Interaction volume radius: 5 \u00c5
Interaction volume height: 10 \u00c5
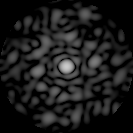
Disorder parameter: 0.829